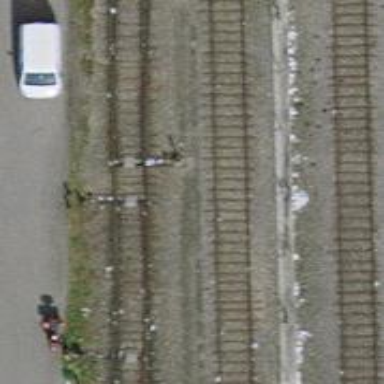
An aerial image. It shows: Single-track railway siding.